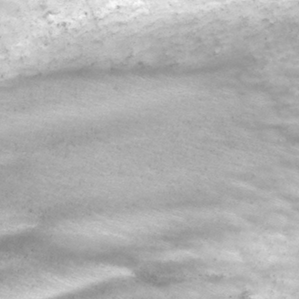
Label: non_frost